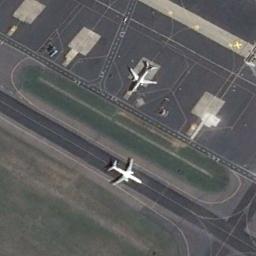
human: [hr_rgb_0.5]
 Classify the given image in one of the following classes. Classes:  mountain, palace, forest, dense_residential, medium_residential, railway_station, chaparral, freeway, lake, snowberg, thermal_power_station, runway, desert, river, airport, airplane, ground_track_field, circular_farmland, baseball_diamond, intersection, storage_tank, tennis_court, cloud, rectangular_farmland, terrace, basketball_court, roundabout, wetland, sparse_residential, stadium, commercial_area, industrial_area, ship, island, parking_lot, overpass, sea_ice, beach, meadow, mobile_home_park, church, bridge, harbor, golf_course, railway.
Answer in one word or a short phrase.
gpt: airplane